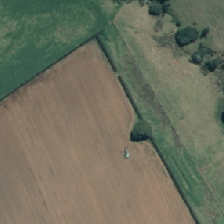
Land cover: shortrotation_cropland